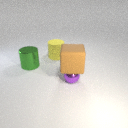
large brown rubber cube above small purple metal sphere